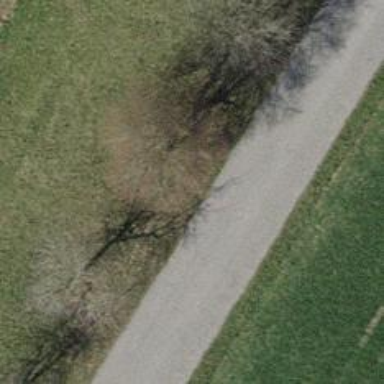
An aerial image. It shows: Road with asphalt surface that is classified as unclassified. It is mainly used by agricultural vehicles.